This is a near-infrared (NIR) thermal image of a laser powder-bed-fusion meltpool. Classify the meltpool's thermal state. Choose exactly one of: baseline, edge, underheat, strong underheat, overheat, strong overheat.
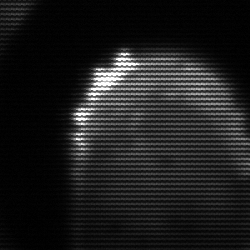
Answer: edge